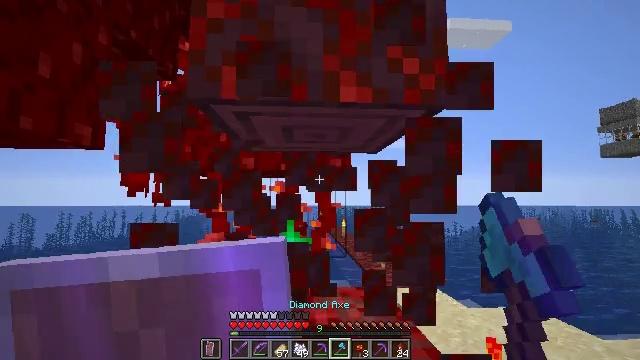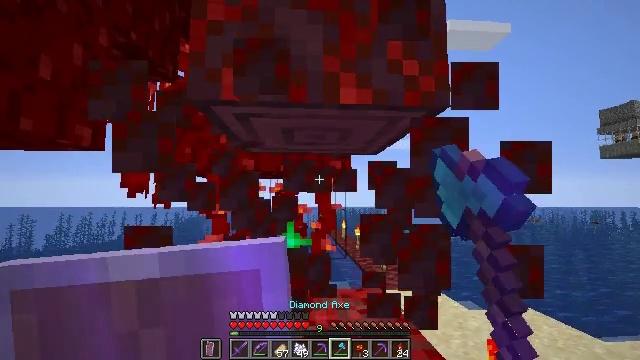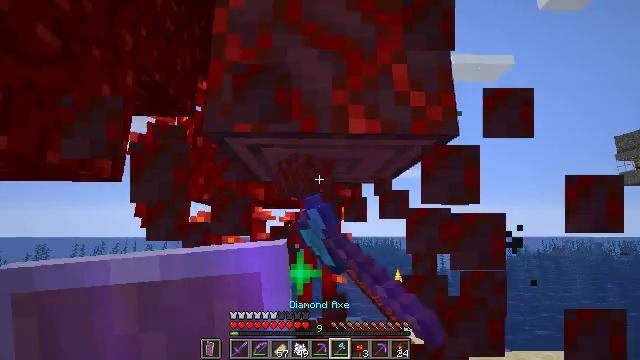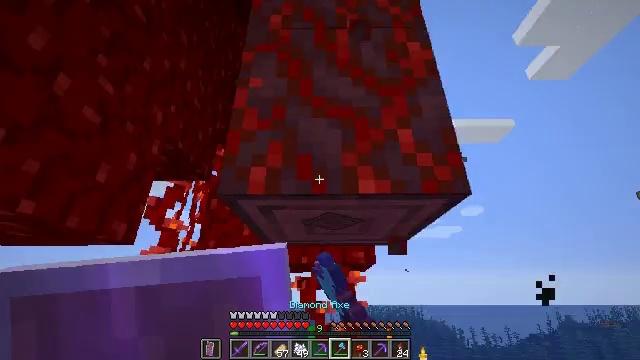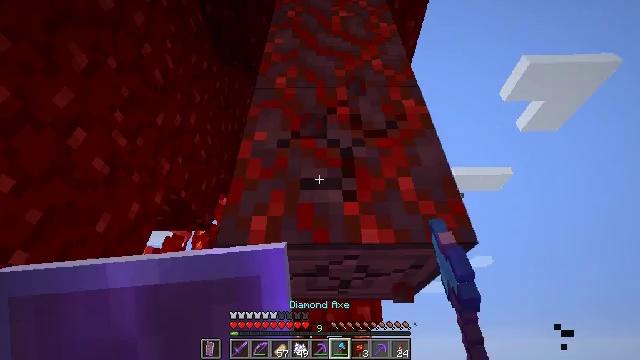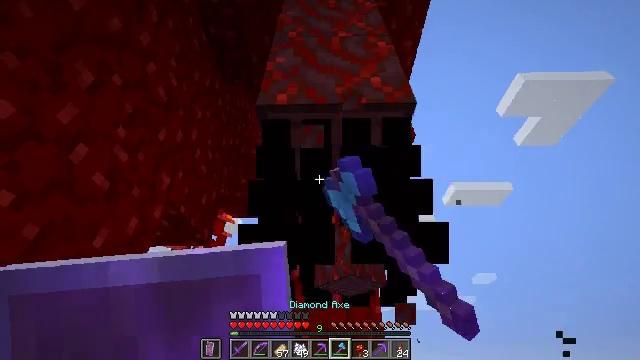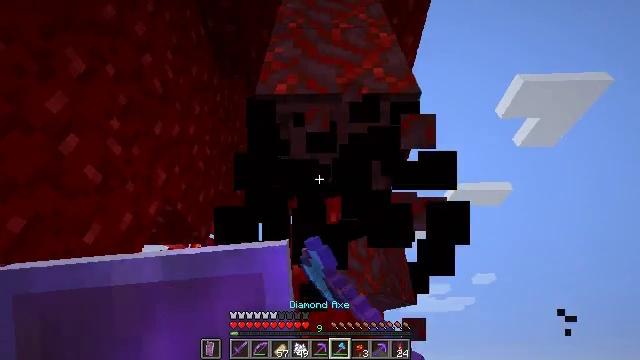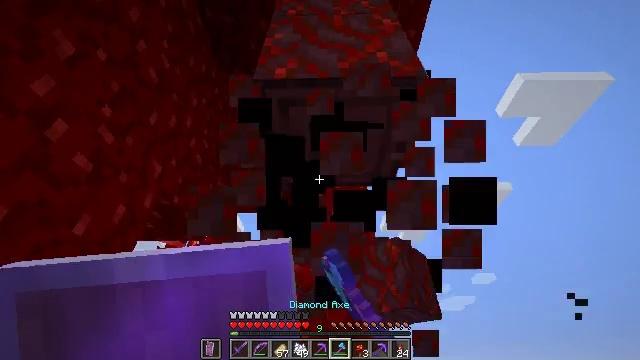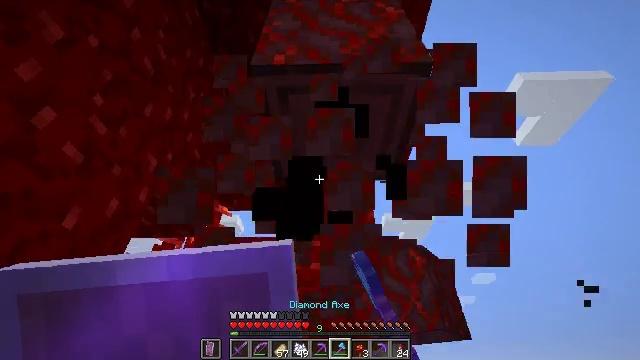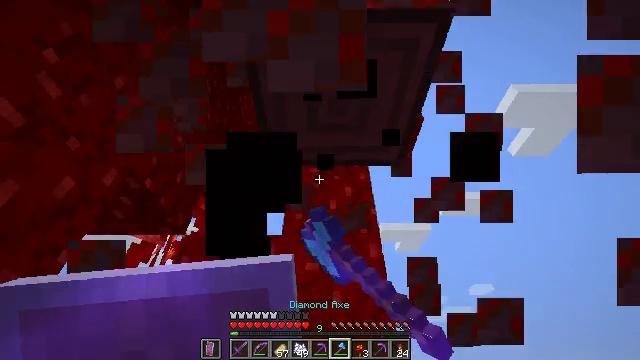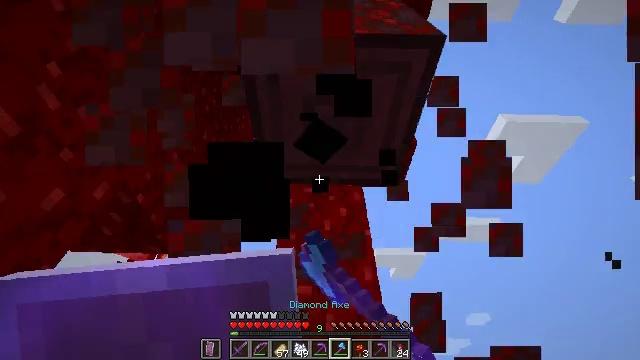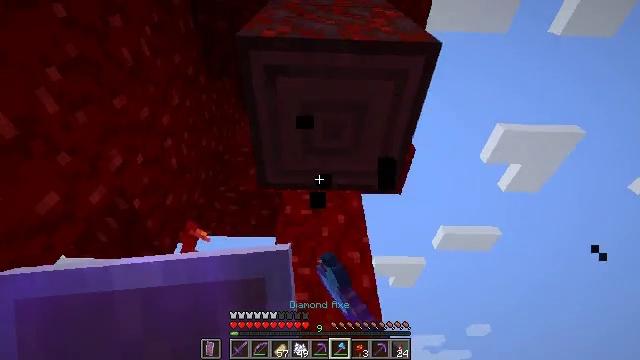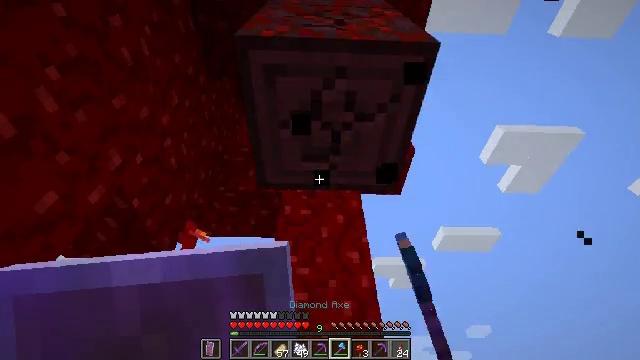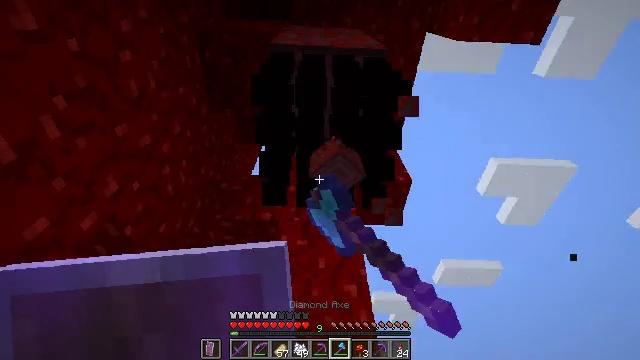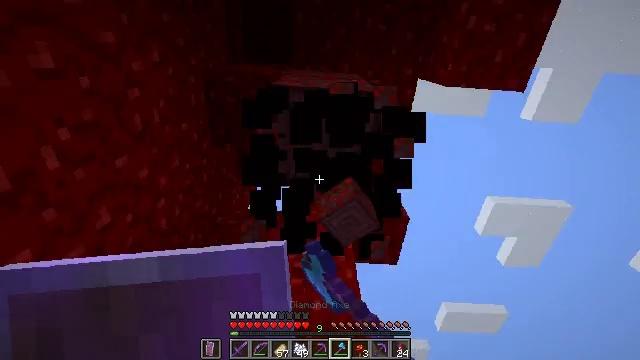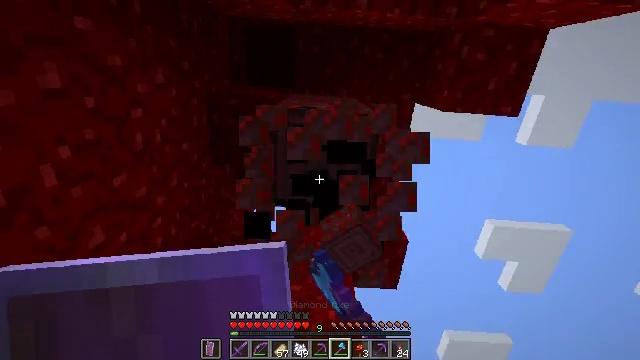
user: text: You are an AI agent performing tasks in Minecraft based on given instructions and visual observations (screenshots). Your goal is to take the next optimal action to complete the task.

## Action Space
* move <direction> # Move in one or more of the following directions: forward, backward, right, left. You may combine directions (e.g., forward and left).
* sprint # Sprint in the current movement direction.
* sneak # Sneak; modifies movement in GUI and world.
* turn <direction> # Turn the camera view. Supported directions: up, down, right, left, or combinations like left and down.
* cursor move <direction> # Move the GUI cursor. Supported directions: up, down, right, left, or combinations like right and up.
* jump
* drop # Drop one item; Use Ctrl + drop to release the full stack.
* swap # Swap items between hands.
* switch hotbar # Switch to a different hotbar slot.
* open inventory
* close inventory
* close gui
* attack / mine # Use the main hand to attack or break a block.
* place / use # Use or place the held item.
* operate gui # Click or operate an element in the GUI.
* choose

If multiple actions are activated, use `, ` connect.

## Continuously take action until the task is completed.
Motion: motion action
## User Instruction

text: Collect crimson stem for building materials.
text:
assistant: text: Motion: attack / mine
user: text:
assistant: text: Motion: turn left and up, attack / mine
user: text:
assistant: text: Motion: turn left and up, attack / mine
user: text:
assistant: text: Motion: turn up, attack / mine
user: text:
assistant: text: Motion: turn up, attack / mine
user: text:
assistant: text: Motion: move forward, attack / mine
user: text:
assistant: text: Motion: move forward, attack / mine
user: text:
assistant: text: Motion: move forward, attack / mine
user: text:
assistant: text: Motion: move forward, turn up, attack / mine
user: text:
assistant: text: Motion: turn right and up, attack / mine
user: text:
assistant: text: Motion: turn up, attack / mine
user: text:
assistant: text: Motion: attack / mine
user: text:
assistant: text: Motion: turn up, attack / mine
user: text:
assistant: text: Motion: turn right and up, attack / mine
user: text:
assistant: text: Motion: turn up, attack / mine
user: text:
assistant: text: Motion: turn up, attack / mine
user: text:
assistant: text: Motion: attack / mine
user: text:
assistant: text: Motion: turn up, attack / mine
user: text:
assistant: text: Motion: attack / mine
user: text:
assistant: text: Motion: attack / mine
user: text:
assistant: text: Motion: move forward, attack / mine
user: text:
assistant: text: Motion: move forward, attack / mine, jump
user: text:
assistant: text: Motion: move forward, attack / mine, jump
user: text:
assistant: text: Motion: move forward, attack / mine, jump
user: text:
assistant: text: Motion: move forward, attack / mine
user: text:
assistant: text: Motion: move forward, attack / mine
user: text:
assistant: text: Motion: attack / mine
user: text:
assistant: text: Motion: attack / mine
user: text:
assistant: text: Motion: attack / mine
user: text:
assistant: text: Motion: attack / mine